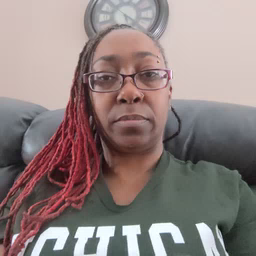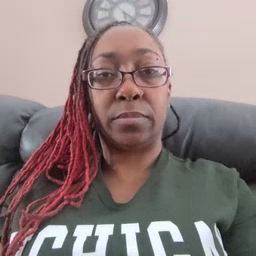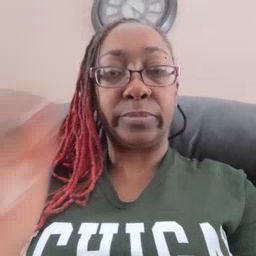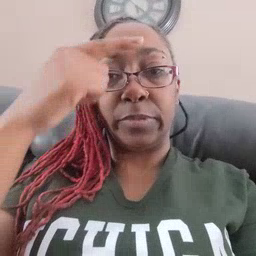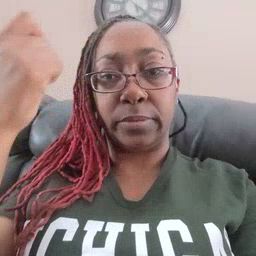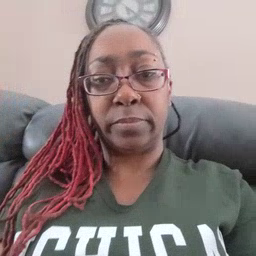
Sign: because